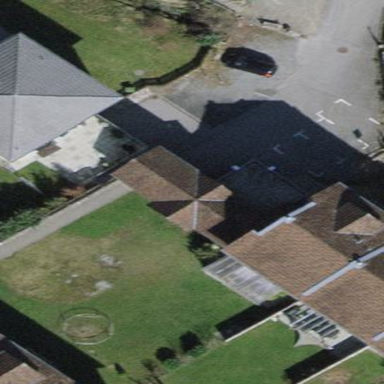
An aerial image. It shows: Garage.